Question: I am trying to create a bar chart showing the monthly incoming and outgoing calls. When I create a stacked bar chart I want to be able to show the stacks for the top 3 contacts (with highest call duration) and show the rest as others. Is there a way of automating this in R?
My present chart looks like this:

My dataframe (callsummary) can be downloaded (3kb) from the link below:
'''
https://dl.dropboxusercontent.com/u/<PHONE>/callsummary.csv
'''
My code for ggplot is:
'''
ggplot(callsummary) +
aes(x = Bill, y = Duration) +
geom_bar(stat = "identity", aes(fill =Contact) ) +
facet_grid(~Direction) +
labs(list(title = "Monthly Call Summary", x = "Month", y = "Total Call duration in Minutes")) +
geom_hline(data = subset(monthlysummary, Direction == "In"), aes(yintercept = mean(Duration))) +
geom_hline(data = subset(monthlysummary, Direction == "Out"), aes(yintercept = mean(Duration)))
'''
Note that I have created another dataframe called monthlysummary just to to be able to add a y-intercept which is equal to the average call duration in both "In" and "Out" grids.
The monthlysummary dataframe looks like this:
'''
Direction Bill Duration Amount
<fctr> <fctr> <dbl> <dbl>
1 Out April 9.3 1.40
2 In April 55.3 0.00
3 Out May 32.5 4.89
4 In May 76.9 0.00
5 Out June 17.4 2.62
6 In June 114.3 0.00
'''
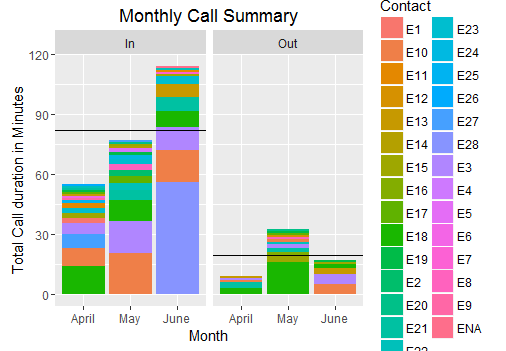
Answer: '''
# Read the csv file
callsummary <- read.csv("callsummary.csv", header = T)
# Remove the first column which are row numbers
callsummary <- callsummary[,-1]
library(dplyr)
library(ggplot2)
callsummary$Contact <- as.character(callsummary$Contact)
df <- callsummary %>%
group_by(Direction, Bill) %>%
arrange(desc(Amount)) %>%
mutate(Index = 1:n(), Contact = ifelse(Index > 3, "Other", Contact))
df2 <- df %>% group_by(Direction) %>% summarise(Y = mean(Amount))
ggplot(df, aes(x = Bill, y = Amount)) +
geom_bar(stat = "identity", aes(fill = Contact)) +
facet_grid( ~ Direction) +
labs(list(title = "Monthly Call Summary", x = "Month", y = "Total Call duration in Minutes")) +
geom_hline(data = df2, aes(yintercept = Y))
'''
<URL>
(after removing the first column)
'''
structure(list(Direction = structure(c(1L, 1L, 2L, 1L, 1L, 1L,
1L, 1L, 1L, 1L, 1L, 1L, 1L, 1L, 2L, 2L, 1L, 1L, 1L, 1L, 2L, 2L,
2L, 2L, 1L, 1L, 1L, 1L, 1L, 1L, 2L, 1L, 2L, 2L, 1L, 2L, 1L, 1L,
2L, 1L, 2L, 1L, 2L, 2L, 2L, 2L, 2L, 2L, 2L, 2L, 2L, 2L, 1L, 1L,
1L, 1L, 1L, 1L, 1L, 1L, 1L, 1L, 1L, 1L, 1L, 1L, 1L, 1L, 1L), .Label = c("In",
"Out"), class = "factor"), Contact = c("D28", "D10", "D18", "D3",
"D10", "D18", "D3", "D18", "D10", "D18", "D21", "D27", "D13",
"D3", "D10", "D3", "D21", "D22", "D23", "D17", "D13", "D15",
"D18", "D21", "D2", "D8", "D1", "D15", "D23", "D23", "D18", "D11",
"D16", "D21", "D24", "D3", "D25", "D15", "D10", "D9", "D22",
"D19", "D10", "D3", "D8", "D12", "D13", "D15", "D17", "D19",
"D19", "D20", "D4", "D5", "D6", "D7", "D11", "D13", "D14", "D15",
"D17", "D19", "D20", "D21", "D22", "D22", "D26", "D27", "DNA"
), Bill = structure(c(2L, 3L, 3L, 3L, 2L, 1L, 2L, 3L, 1L, 2L,
2L, 1L, 2L, 1L, 2L, 2L, 3L, 3L, 2L, 3L, 2L, 3L, 1L, 1L, 3L, 3L,
1L, 1L, 1L, 3L, 2L, 1L, 3L, 3L, 3L, 3L, 1L, 2L, 1L, 1L, 3L, 3L,
3L, 1L, 3L, 3L, 1L, 2L, 3L, 3L, 2L, 3L, 3L, 3L, 1L, 2L, 2L, 1L,
3L, 3L, 1L, 1L, 3L, 1L, 1L, 2L, 1L, 3L, 2L), .Label = c("April",
"June", "May"), class = "factor"), Amount = c(56.3, 20.6, 16.3,
16, 15.9, 14.3, 11.2, 10.8, 9.1, 8, 7.4, 6.9, 6.4, 5.3, 5.1,
5, 4.6, 3.9, 3.7, 3.4, 3, 3, 3, 3, 3, 3, 2.8, 2.4, 2.4, 2.4,
2.3, 2.3, 2, 2, 2, 1.9, 1.5, 1.4, 1.3, 1.3, 1.2, 1.2, 1.1, 1,
1, 1, 1, 1, 1, 1, 1, 1, 1, 1, 1, 1, 1, 1, 1, 1, 1, 1, 1, 1, 1,
1, 1, 1, 1), NA. = c(0, 0, 2.45, 0, 0, 0, 0, 0, 0, 0, 0, 0, 0,
0, 0.77, 0.75, 0, 0, 0, 0, 0.45, 0.45, 0.45, 0.45, 0, 0, 0, 0,
0, 0, 0.35, 0, 0.3, 0.3, 0, 0.29, 0, 0, 0.2, 0, 0.18, 0, 0.17,
0.15, 0.15, 0.15, 0.15, 0.15, 0.15, 0.15, 0.15, 0.15, 0, 0, 0,
0, 0, 0, 0, 0, 0, 0, 0, 0, 0, 0, 0, 0, 0)), .Names = c("Direction",
"Contact", "Bill", "Amount", "NA."), row.names = c(NA, -69L), class = "data.frame")
'''